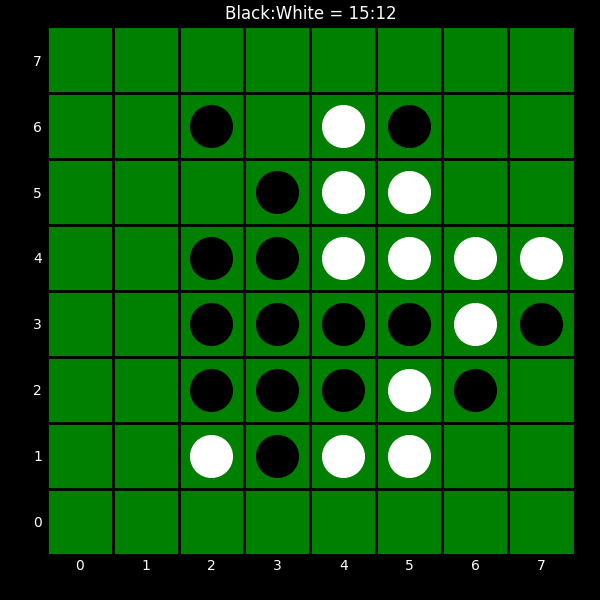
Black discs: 15
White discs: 12